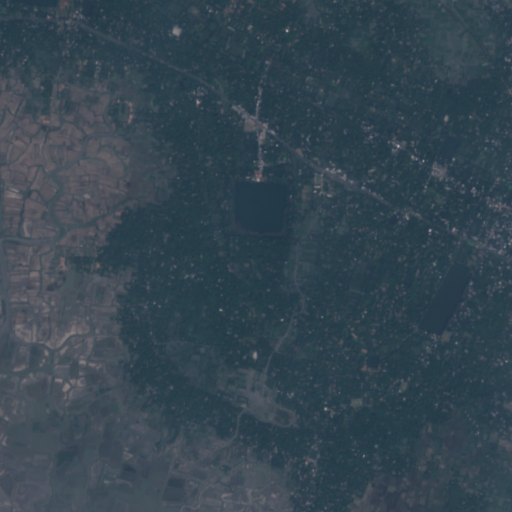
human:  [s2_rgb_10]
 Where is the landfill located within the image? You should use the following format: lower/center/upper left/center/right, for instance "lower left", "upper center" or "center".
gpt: The landfill is located in the center right of the image.
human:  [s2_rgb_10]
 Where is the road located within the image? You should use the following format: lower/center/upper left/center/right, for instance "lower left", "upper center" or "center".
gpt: There is no road in the image.